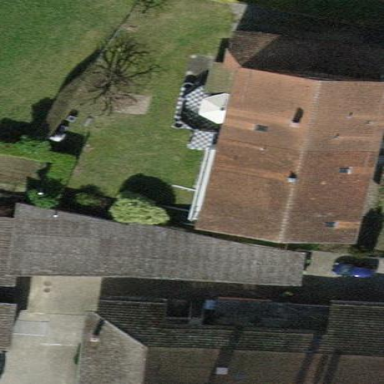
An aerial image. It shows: Garage.